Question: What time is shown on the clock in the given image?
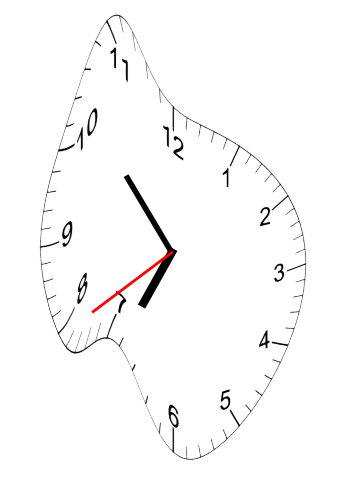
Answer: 06:52:39